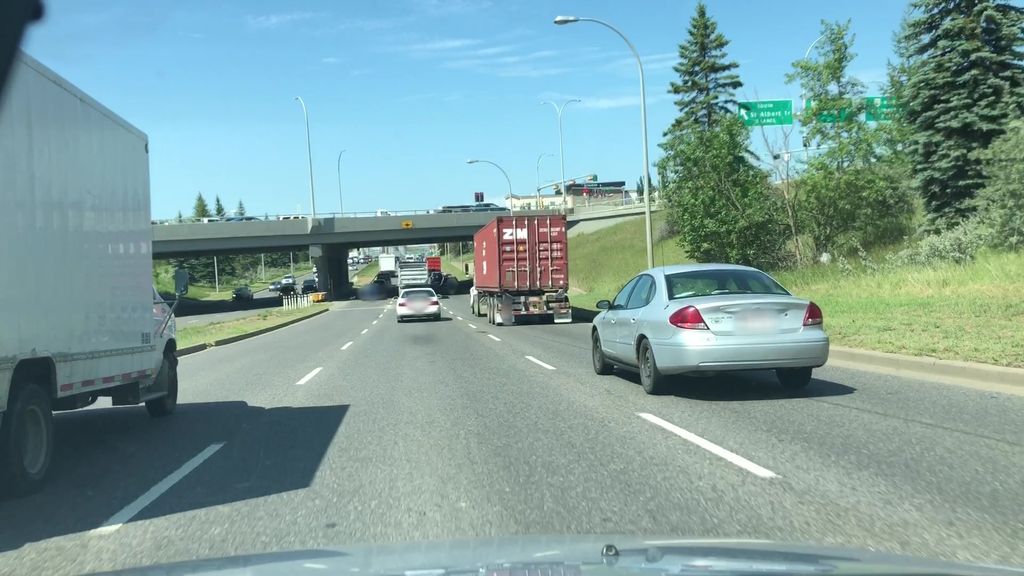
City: edmonton